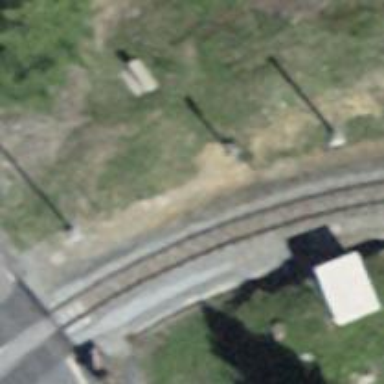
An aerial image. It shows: Narrow-gauge railway track with electrified contact line. This attraction features single track.